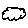
Label: cloud